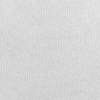
Atmospheric dust classification: dusty